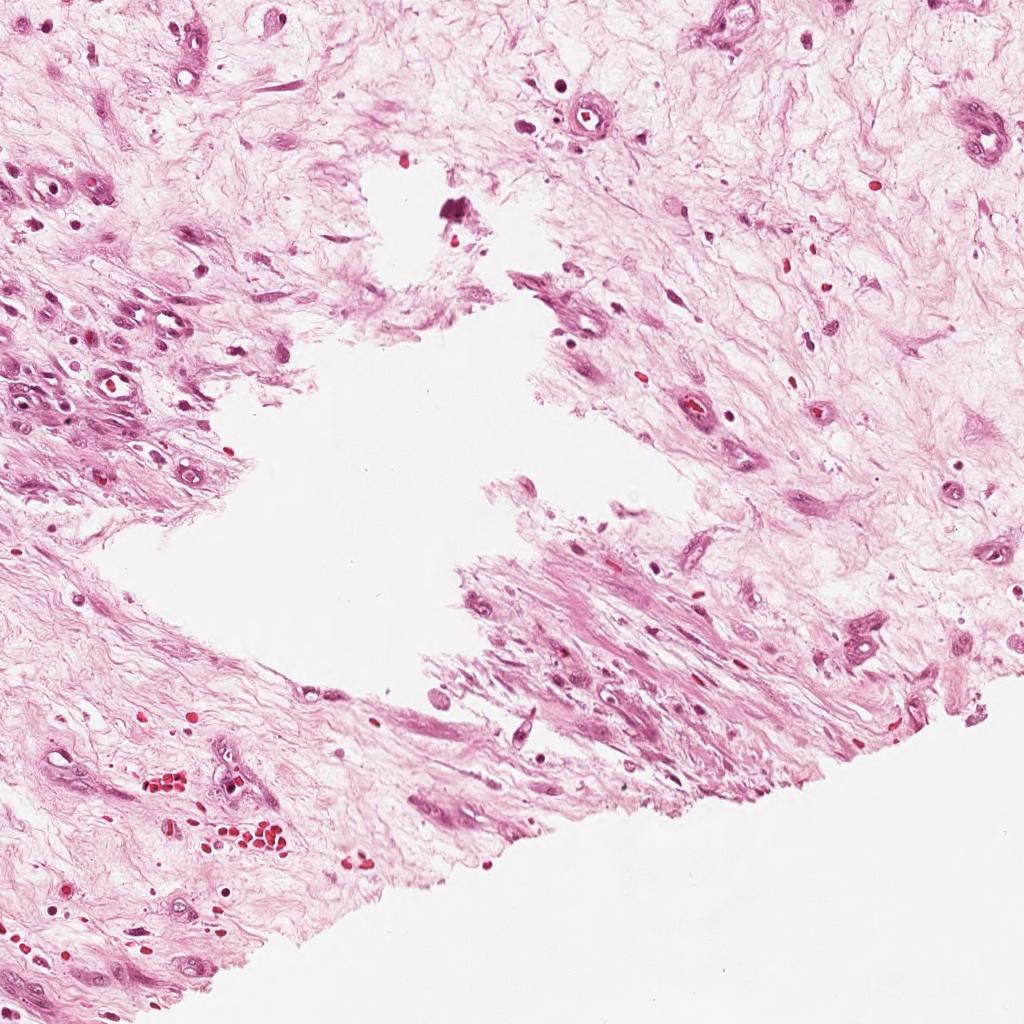
Label: Non-Tumor